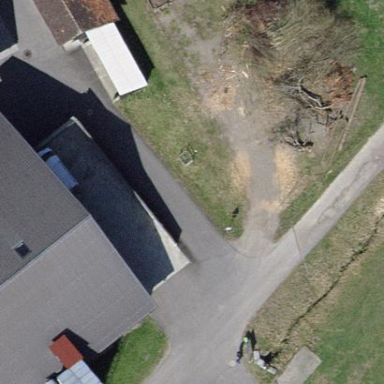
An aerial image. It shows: View of roof of building.